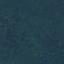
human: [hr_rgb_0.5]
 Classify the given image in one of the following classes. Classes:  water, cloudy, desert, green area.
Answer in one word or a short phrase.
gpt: green area